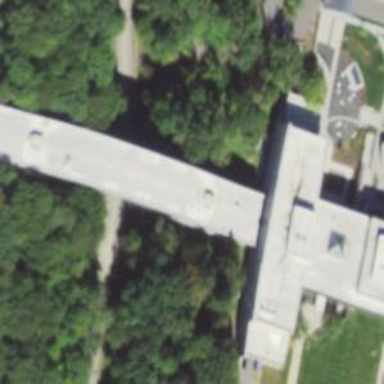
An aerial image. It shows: Bridge that is considered part of building.